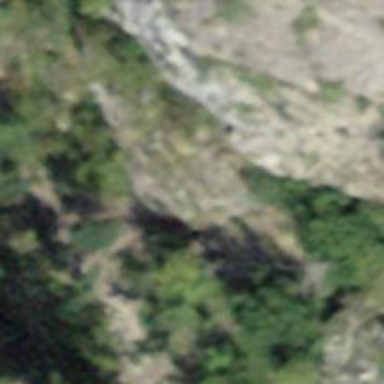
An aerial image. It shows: Natural cliff.